Question: I'm using Visual Studio 2010 express and working on a C# WinForms application.
My form has a ListBox object ('listData') which has its 'DataSource' set to use a Key-Value paired Dictionary object ('dictionary').
This is the Dictionary and how it is assigned as a 'DataSource' to 'listData'-
'''
Dictionary<string, uint> dictionary = new Dictionary<string, uint>();'
listData.DataSource = new BindingSource(dictionary, null);
listData.DisplayMember = "Key";
listData.ValueMember = "Value";
'''
And when debugging I see that the "Value" is being assigned correctly and is clearly a number. Yet when I try to accept the same "Value" into a 'uint lastSelectedIndex', I get this cast error-

What am I doing wrong here?
---
This actually worked for me:
'''
lastSelectedIndex = ((KeyValuePair<string, uint>)listData.SelectedItem).Value;
'''
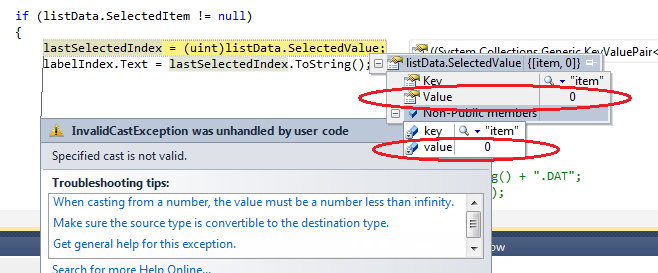
Answer: You should change this line.
'''
listData.DataSource = new BindingSource(dictionary, null);
'''
to
'''
listData.DataSource = dictionary;
'''
The <URL>. You have specified null value into second parameter that's why BindingSource has taken whole KeyValuePair object as a DataMember.
I don't think that you need to create object of BindingSource class to bind the Dictionary class. but, if you still want to use then you should also specify the DataMember in second parameter.
'''
listData.DataSource = new BindingSource(dictionary, "Value");
'''
But, I don't know whether it will work or not. i haven't tried like this before.
The another approach is to convert the SelectedValue into 'KeyValuePair' object and get the Value from it.
'''
uint lastSelectedIndex = ((KeyValuePair<string, uint>)listData.SelectedValue).Value
'''
You are trying to cast 'KeyValuePair' object into uint. So, it cannot be convertable. You have to convert it into 'KeyValuePair' type first then get the value from 'Value' property of that object.
I would like to suggest you to create another class where the class is having two properties
'''
public class MyDataClass
{
public uint Value{ get; set;}
public string Display{get;set;}
public MyDataClass(string display, uint val)
{
Display = display;
Value = val;
}
public override string ToString()
{
return this.Display;
}
}
'''
The create a 'List<MyDataClass>' object and fill the data into it.
Now you can assig that List object directly into that List control.
'''
List<MyDataClass> lstItems = new List<MyDataClass>();
lstItems.Add(new MyDataClass("Item 1", 1));
lstItems.Add(new MyDataClass("Item 2", 2));
lstItems.Add(new MyDataClass("Item 3", 3));
listData.DataSource = lstItems;
listData.DisplayMember = "Display";
listData.ValueMember = "Value";
'''